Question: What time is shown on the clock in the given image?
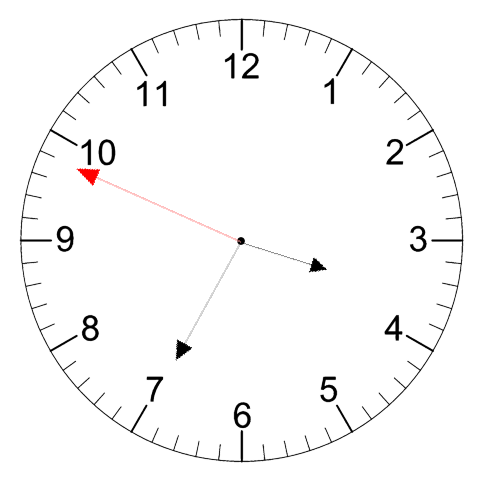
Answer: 03:34:49